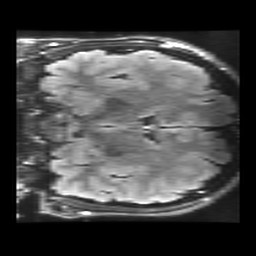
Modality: FLAIR
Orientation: coronal
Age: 21
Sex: male
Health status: healthy
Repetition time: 12 s
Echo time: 0.09782 s